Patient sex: F
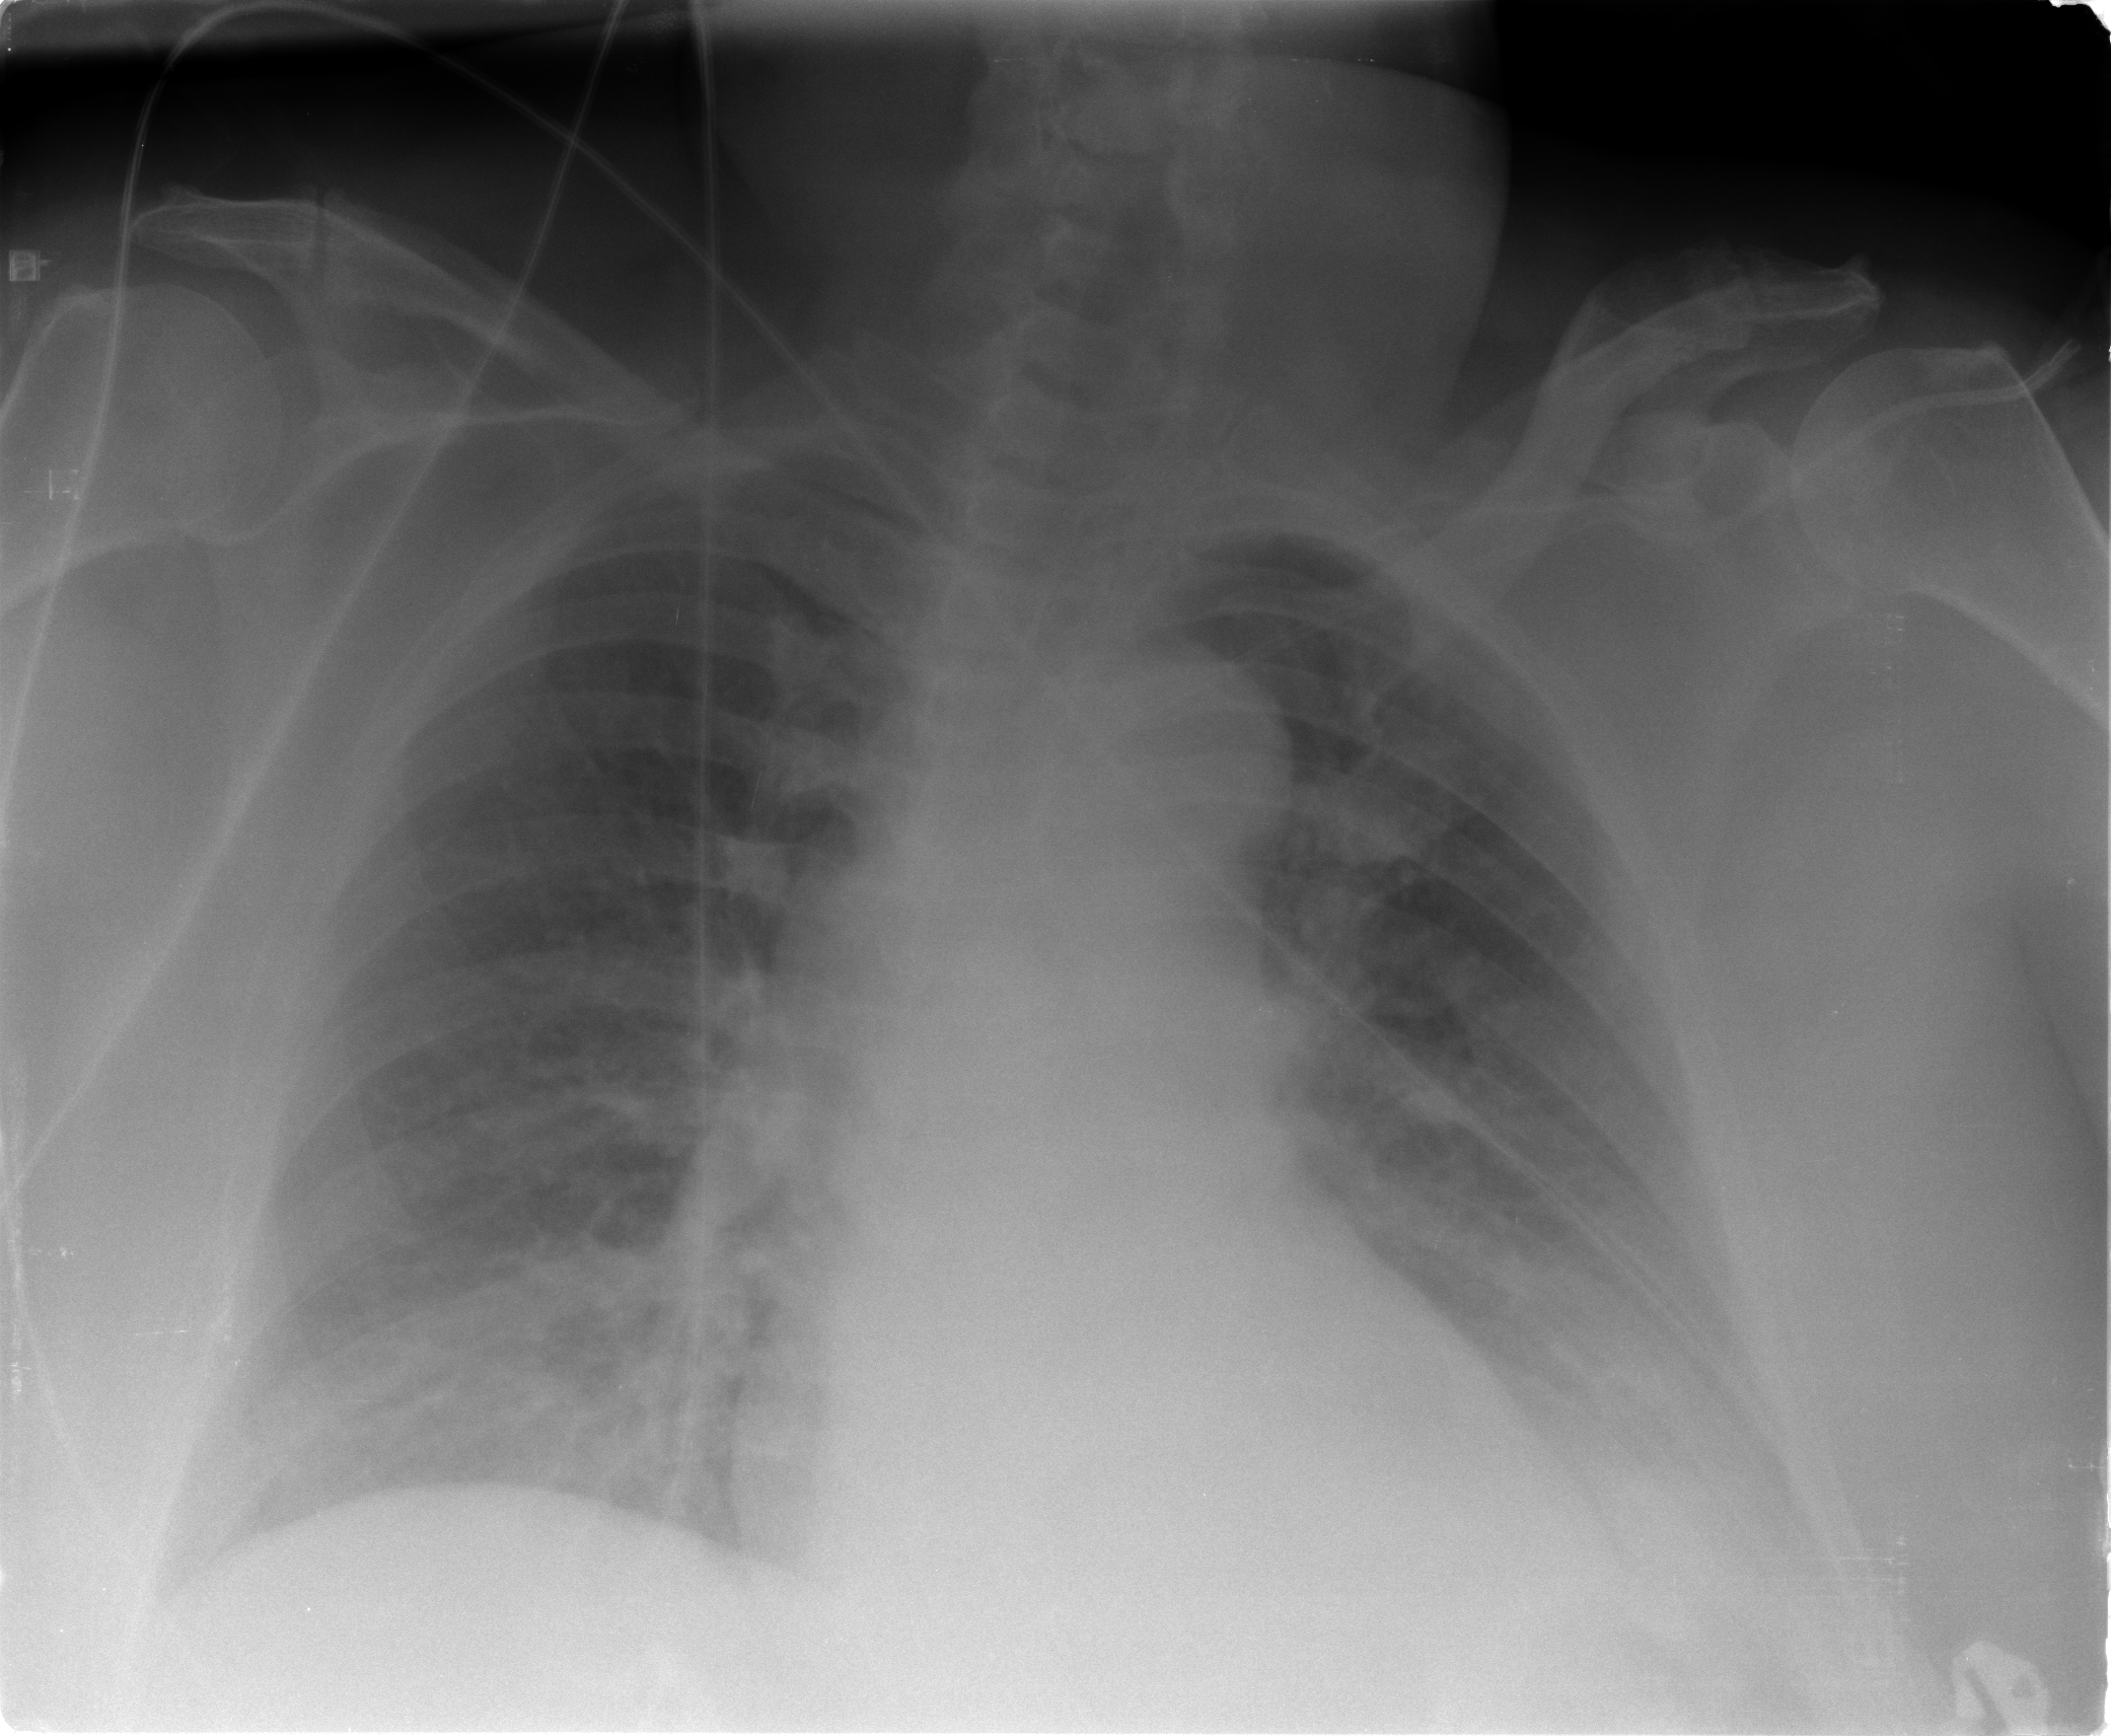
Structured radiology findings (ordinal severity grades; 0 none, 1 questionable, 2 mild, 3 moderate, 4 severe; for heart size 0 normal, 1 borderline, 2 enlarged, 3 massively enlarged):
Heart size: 2
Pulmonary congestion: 3
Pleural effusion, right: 0
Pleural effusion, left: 2
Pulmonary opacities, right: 2
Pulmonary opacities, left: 2
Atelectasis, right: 2
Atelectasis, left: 2